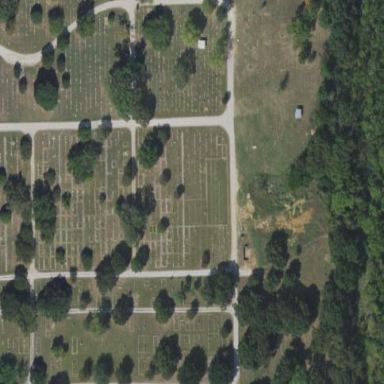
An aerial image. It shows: Cemetery.